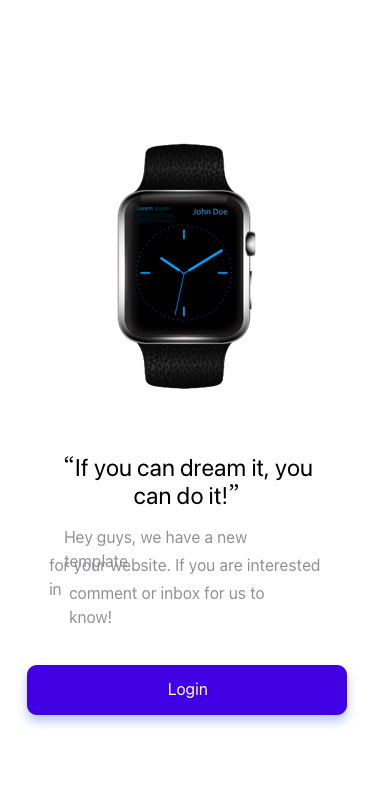
Text in this UI design:
Login
Hey guys, we have a new template
for your website. If you are interested in
comment or inbox for us to know!
“If you can dream it, you can do it!”